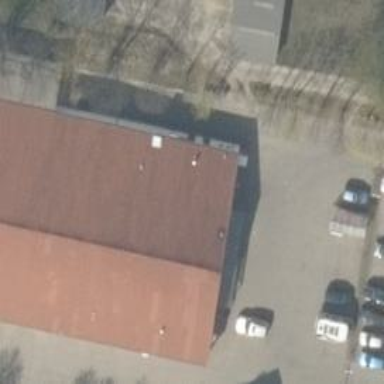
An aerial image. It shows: Bakery.